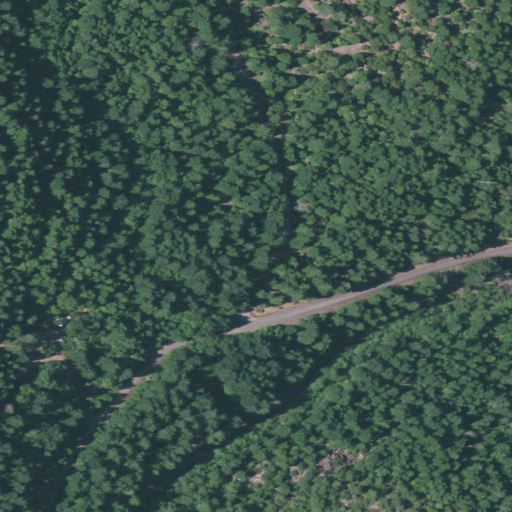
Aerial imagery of valley in Oregon named Eastman Gulch containing evergreen forest and open development